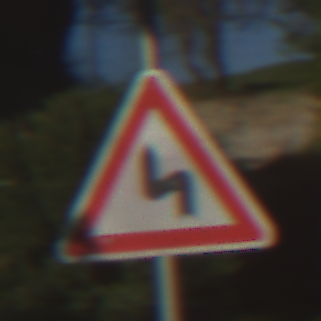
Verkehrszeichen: DoppelkurveZunaechstLinks
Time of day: MorningAfternoon
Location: Outdoor (Suburban)
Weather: Clear
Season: NotSpecified
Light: Natural